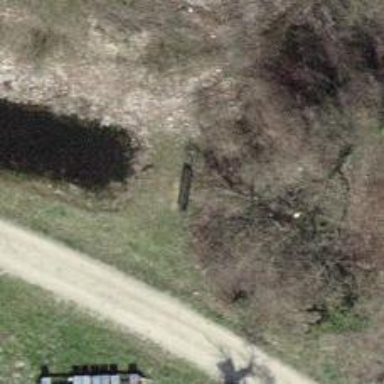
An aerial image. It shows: Bench.